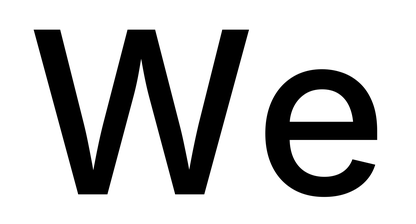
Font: Inter_Medium